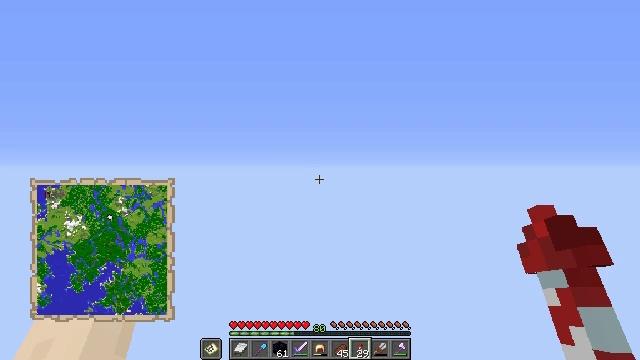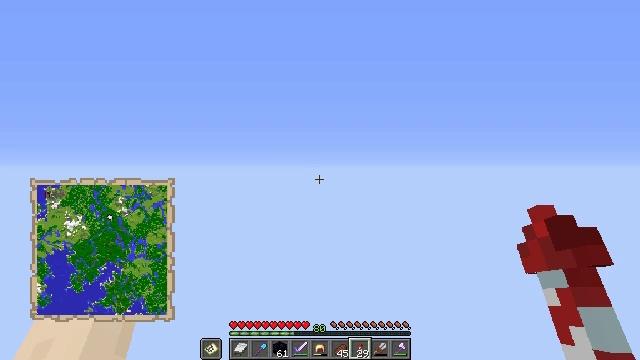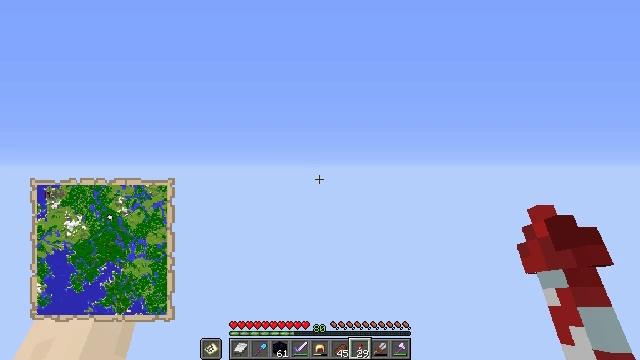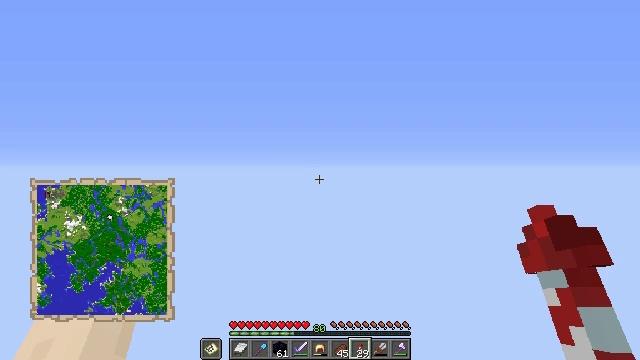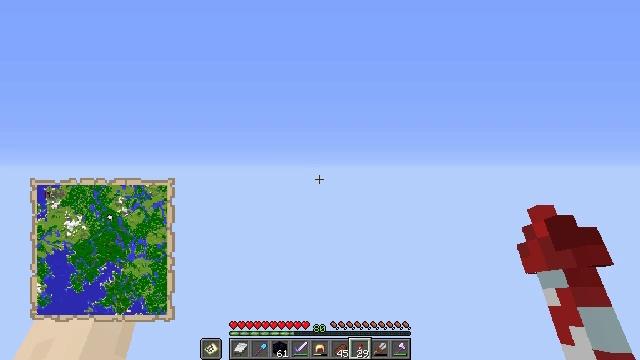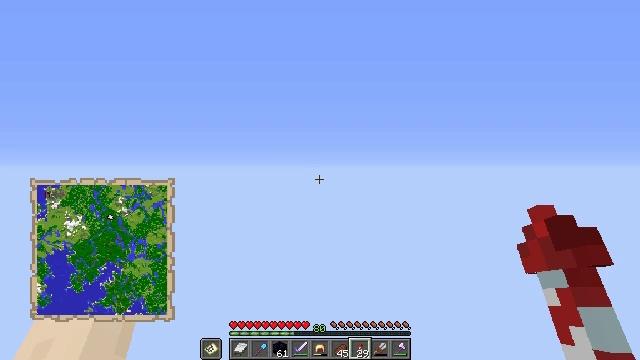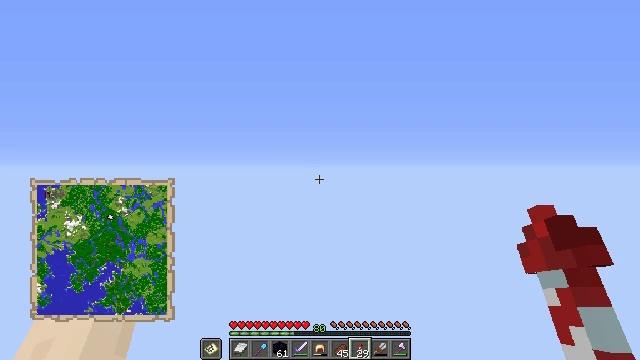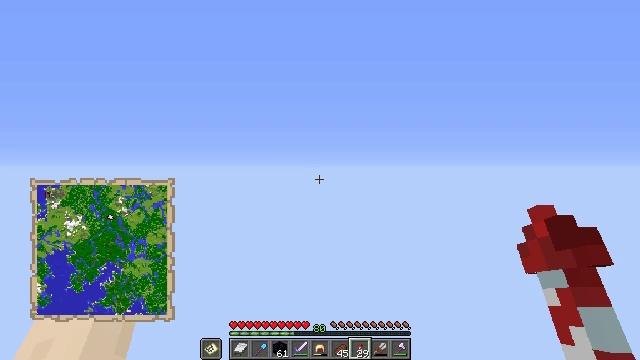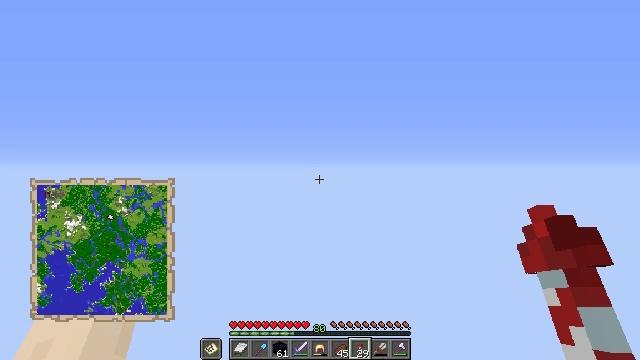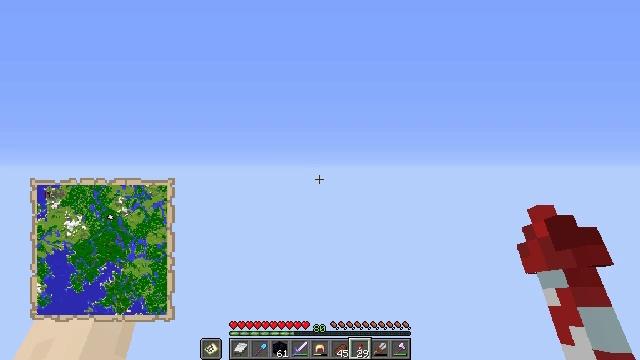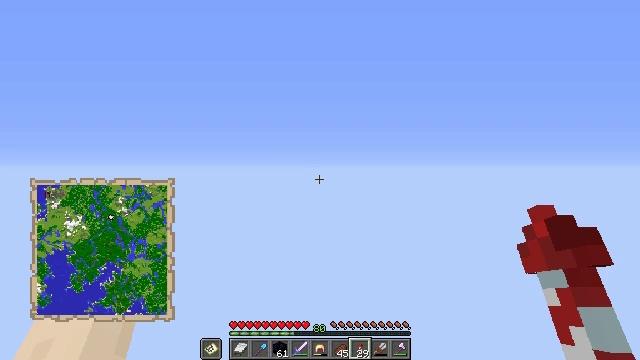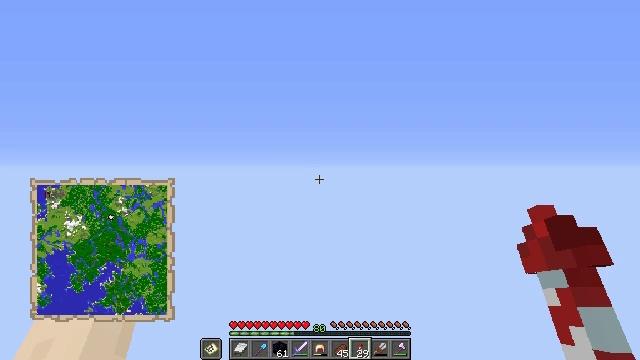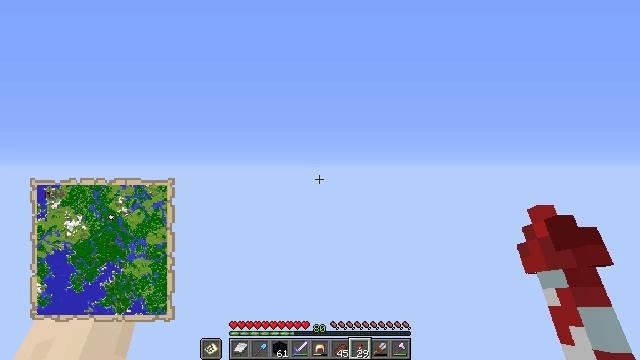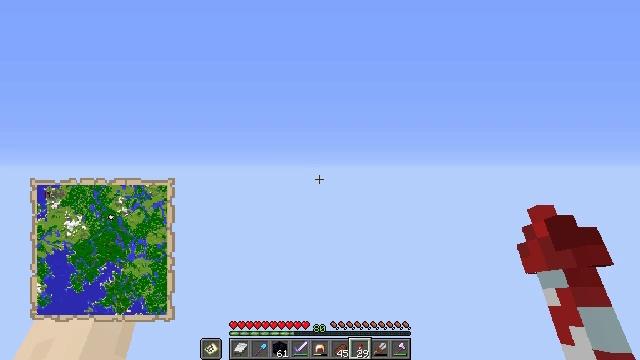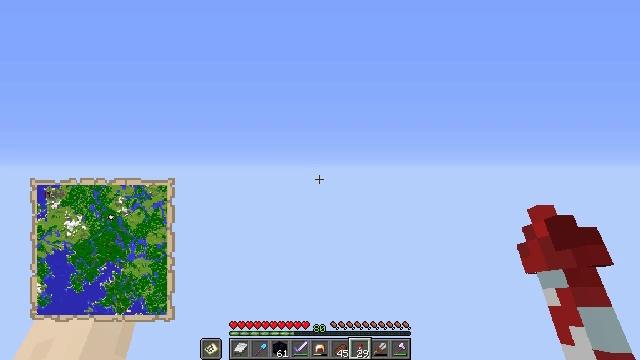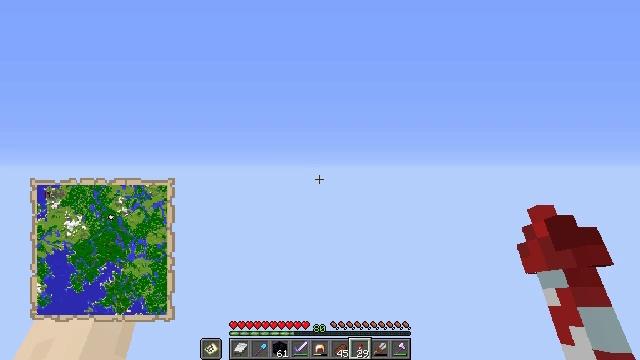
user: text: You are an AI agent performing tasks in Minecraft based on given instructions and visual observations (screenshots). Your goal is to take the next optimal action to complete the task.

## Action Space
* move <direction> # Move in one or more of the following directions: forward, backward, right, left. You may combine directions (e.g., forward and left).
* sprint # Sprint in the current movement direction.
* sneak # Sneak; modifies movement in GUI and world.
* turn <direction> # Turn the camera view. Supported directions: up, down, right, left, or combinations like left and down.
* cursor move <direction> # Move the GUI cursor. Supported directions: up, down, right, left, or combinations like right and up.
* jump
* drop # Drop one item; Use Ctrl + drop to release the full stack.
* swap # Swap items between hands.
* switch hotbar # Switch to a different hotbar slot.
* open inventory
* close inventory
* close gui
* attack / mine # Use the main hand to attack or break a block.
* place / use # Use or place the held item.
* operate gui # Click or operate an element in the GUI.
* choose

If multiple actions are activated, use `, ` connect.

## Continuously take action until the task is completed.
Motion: motion action
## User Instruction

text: Gather the bell for your inventory.
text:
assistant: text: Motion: no_op
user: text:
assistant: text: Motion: no_op
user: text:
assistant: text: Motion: no_op
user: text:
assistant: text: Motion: no_op
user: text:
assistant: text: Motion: no_op
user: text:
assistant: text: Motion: no_op
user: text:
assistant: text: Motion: no_op
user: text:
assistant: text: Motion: no_op
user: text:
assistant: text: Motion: no_op
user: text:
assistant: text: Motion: no_op
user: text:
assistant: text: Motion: no_op
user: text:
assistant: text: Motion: no_op
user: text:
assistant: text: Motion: no_op
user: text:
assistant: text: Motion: no_op
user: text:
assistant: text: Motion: no_op
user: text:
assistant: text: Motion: no_op
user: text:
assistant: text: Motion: no_op
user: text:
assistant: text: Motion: no_op
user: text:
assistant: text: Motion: no_op
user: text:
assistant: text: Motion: no_op
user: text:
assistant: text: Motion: no_op
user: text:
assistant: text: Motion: no_op
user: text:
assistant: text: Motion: no_op
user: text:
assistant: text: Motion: no_op
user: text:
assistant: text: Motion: no_op
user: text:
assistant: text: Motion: no_op
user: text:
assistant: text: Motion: no_op
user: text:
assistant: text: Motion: no_op
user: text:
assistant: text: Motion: no_op
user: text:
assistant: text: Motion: no_op